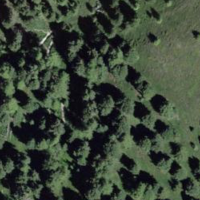
EUNIS habitat code: 43
Species observed at this site:
Rhododendron ferrugineum
Bistorta vivipara
Nucifraga caryocatactes
Arnica montana
Cervus elaphus